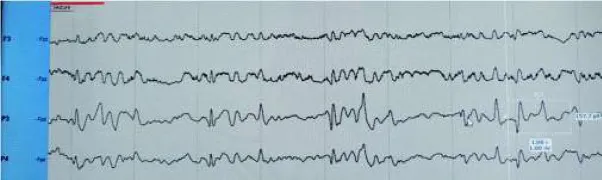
Ictal EEG showing repetitive sharp and slow waves (sharp wave corresponds to myoclonic jerk). . Rye. 2. lctal EEG pokazujacy powtarzalne ostre i wolne fale (ostra fala odpowiada szarpnieciu mioklonicznym).
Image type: electrography (eeg)